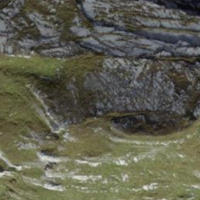
EUNIS habitat code: 26
Species observed at this site:
Leontopodium nivale